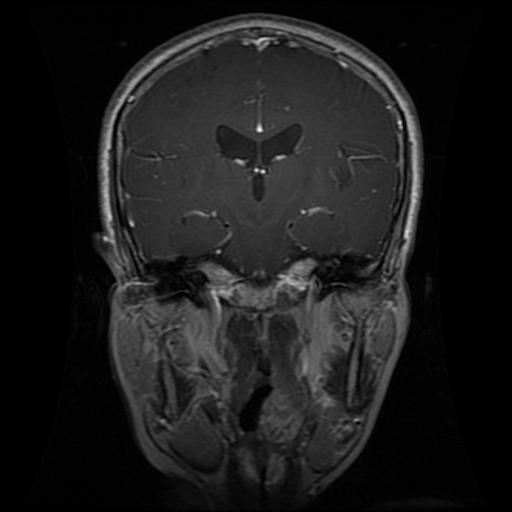
Label: glioma